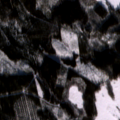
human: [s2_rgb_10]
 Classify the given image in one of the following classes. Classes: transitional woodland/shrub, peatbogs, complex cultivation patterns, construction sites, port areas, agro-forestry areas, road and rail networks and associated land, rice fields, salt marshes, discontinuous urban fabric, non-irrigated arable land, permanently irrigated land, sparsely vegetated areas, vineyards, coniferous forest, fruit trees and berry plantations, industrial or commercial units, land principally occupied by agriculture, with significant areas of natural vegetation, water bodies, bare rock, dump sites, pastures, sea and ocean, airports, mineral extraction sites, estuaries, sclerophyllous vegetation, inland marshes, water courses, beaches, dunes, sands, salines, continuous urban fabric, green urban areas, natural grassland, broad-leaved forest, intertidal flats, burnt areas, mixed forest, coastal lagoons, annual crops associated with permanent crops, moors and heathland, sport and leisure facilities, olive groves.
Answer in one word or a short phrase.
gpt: non-irrigated arable land, coniferous forest, mixed forest, transitional woodland/shrub, peatbogs